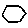
Label: hexagon